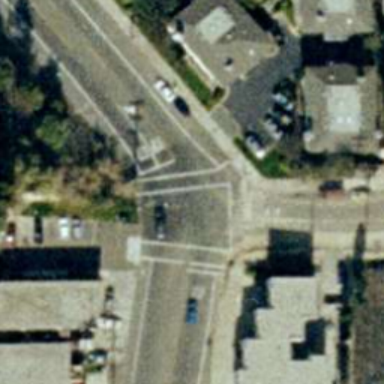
An intersection with some cars on the road .